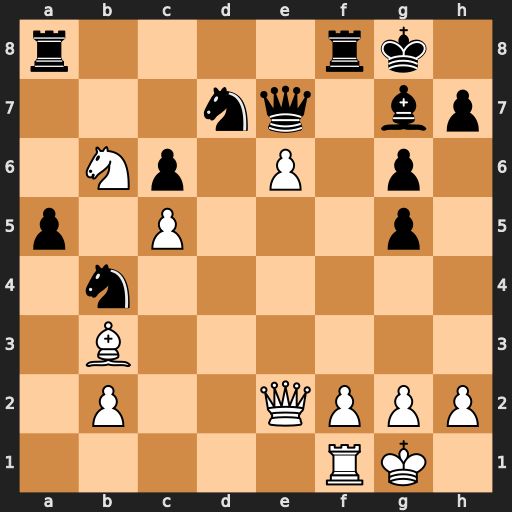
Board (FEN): r4rk1/3nq1bp/1Np1P1p1/p1P3p1/1n6/1B6/1P2QPPP/5RK1
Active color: w
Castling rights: -
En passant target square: -
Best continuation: exd7+ Kh8 Qxe7